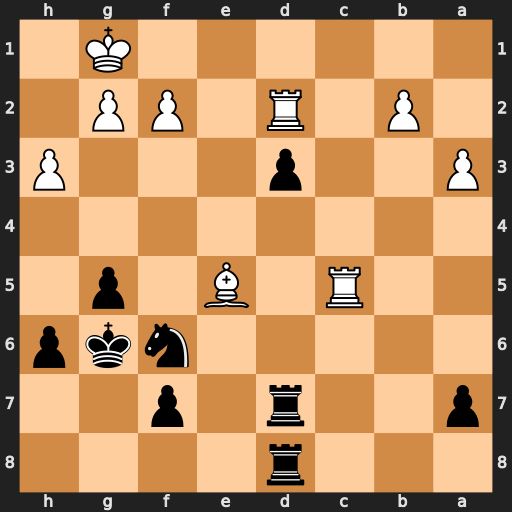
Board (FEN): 3r4/p2r1p2/5nkp/2R1B1p1/8/P2p3P/1P1R1PP1/6K1
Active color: b
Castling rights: -
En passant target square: -
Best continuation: Ne4 Rc6+ Kf5